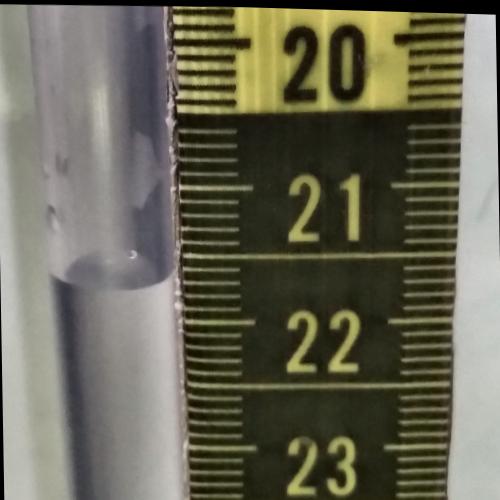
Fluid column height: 21.7 cm